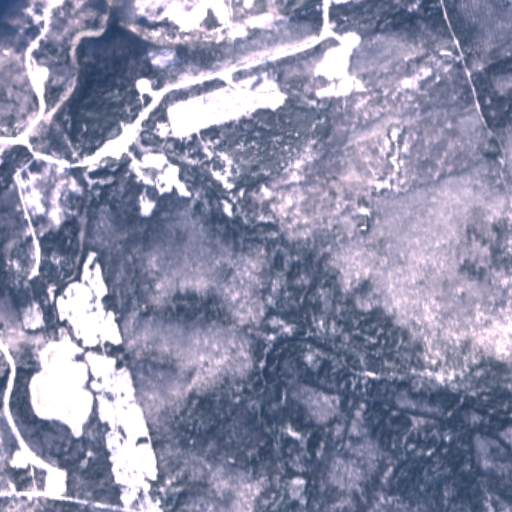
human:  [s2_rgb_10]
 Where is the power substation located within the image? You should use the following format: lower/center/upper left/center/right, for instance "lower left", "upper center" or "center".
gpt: The power substation is located in the lower left of the image.
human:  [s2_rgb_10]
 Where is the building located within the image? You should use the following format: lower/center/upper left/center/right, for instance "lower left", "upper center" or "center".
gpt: The building is located in the center left of the image.
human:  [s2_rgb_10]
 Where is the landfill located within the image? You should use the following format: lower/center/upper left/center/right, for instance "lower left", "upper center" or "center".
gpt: There is no landfill in the image.